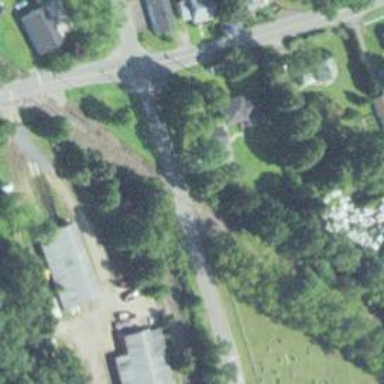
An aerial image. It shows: Railway level crossing.